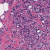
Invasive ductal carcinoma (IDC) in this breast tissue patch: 0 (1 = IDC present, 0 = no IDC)